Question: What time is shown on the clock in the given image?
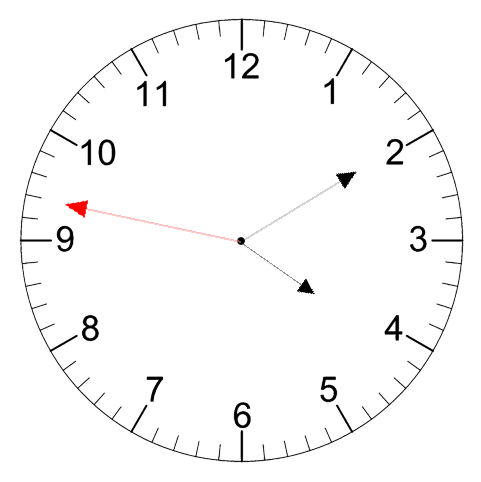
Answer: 04:09:47